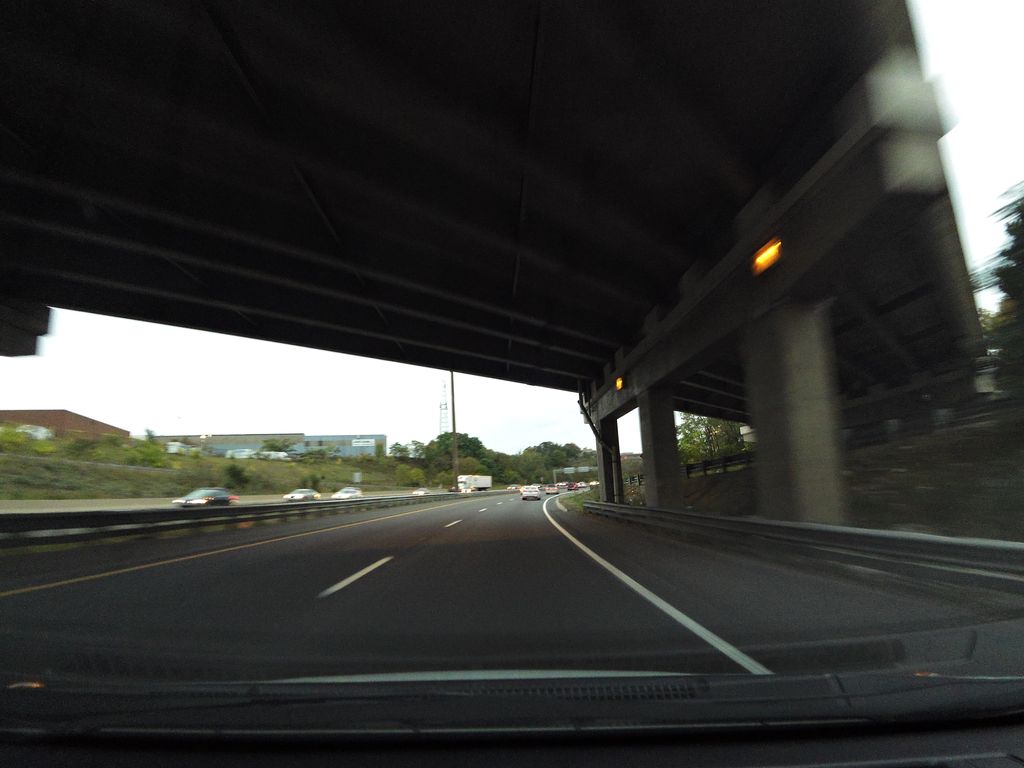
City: hamilton